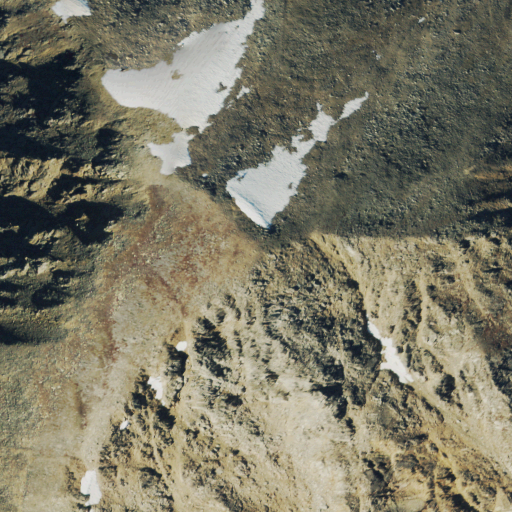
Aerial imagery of mountain in Colorado named Mount Jackson containing barren land, snow, grassland, and shrub